Interaction volume radius: 10 \u00c5
Interaction volume height: 20 \u00c5
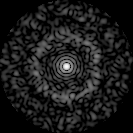
Disorder parameter: 0.85